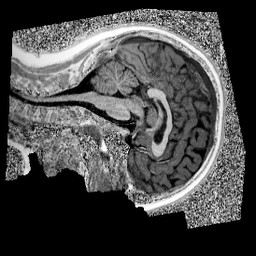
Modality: UNIT1
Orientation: sagittal
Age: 9
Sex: male
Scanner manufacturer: siemens
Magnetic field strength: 3 T
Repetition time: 4 s
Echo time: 0.00299 s